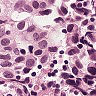
Metastatic tissue present: yes